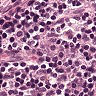
Metastatic tissue present: no